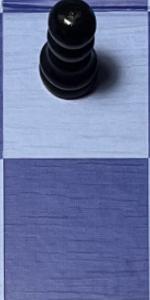
Label: Empty